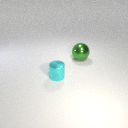
small cyan metal cylinder to the left of large green metal sphere